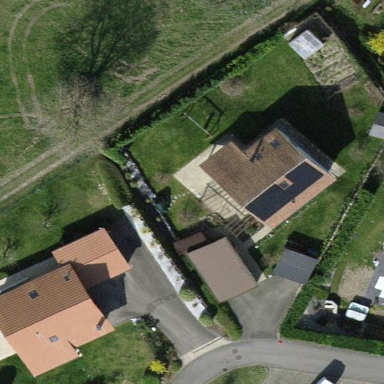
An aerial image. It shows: Simple and straightforward house.